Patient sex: M
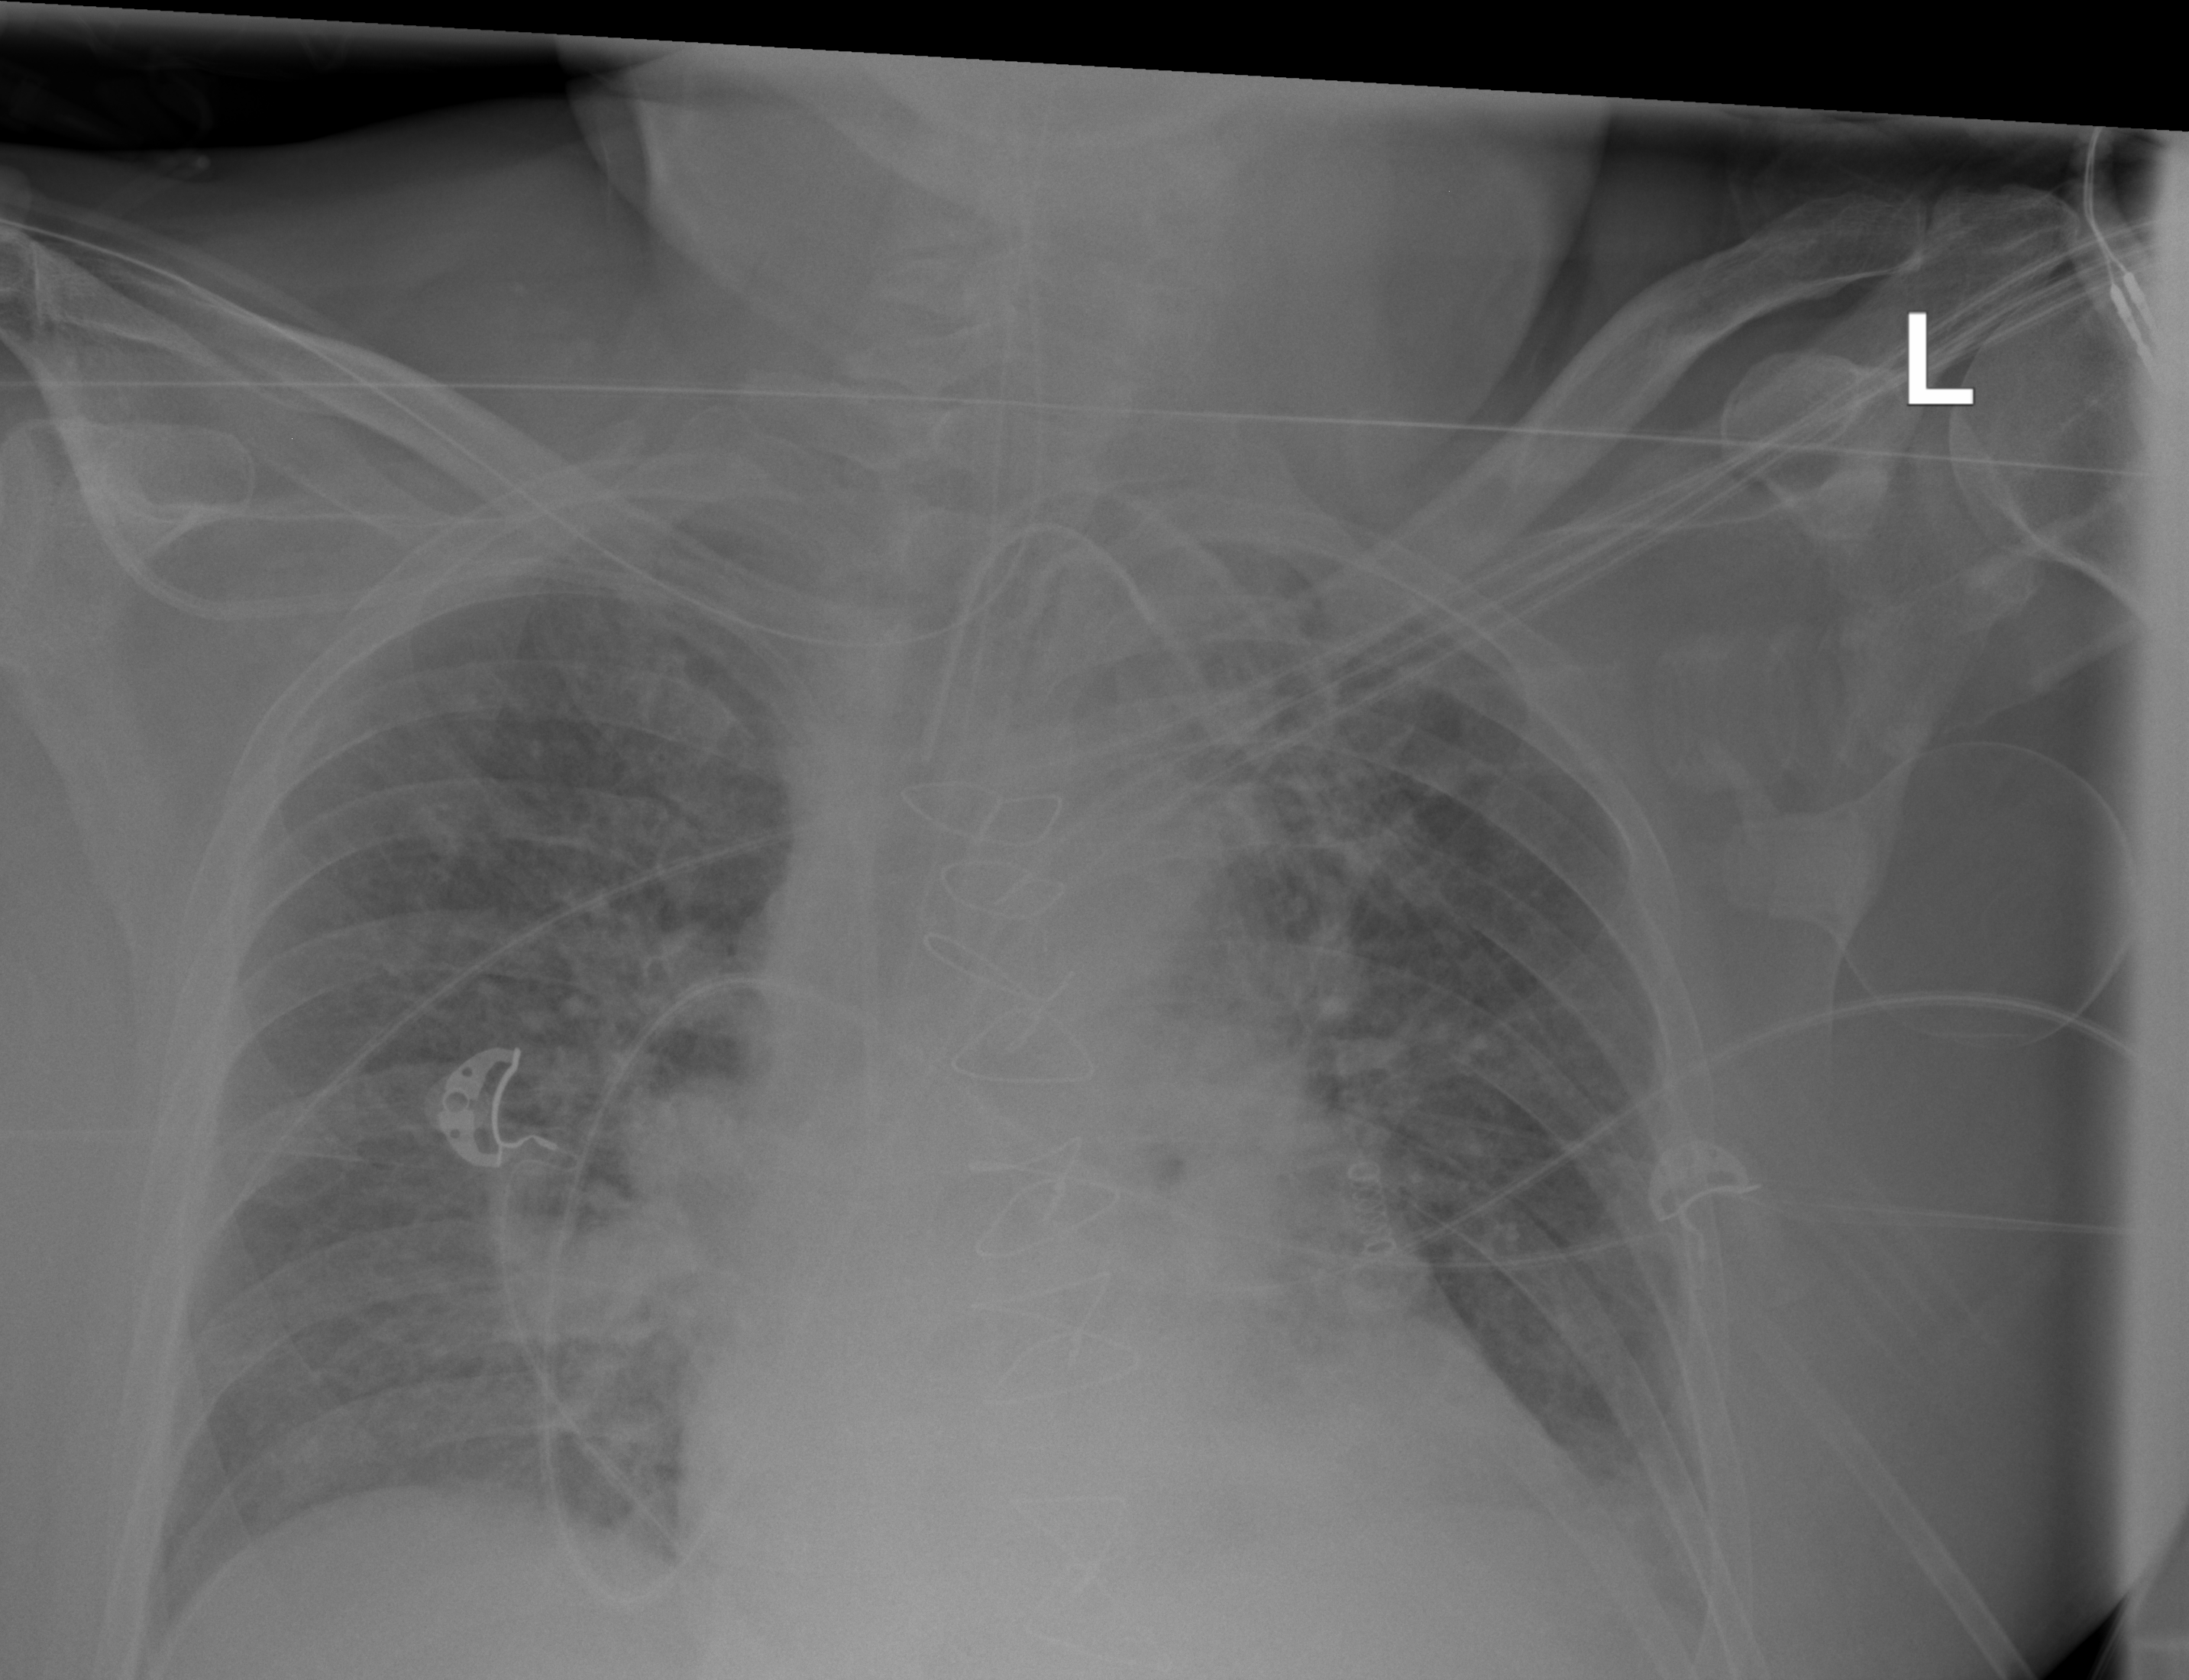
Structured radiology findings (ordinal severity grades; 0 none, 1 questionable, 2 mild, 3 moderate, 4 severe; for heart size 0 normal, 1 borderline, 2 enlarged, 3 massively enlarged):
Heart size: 2
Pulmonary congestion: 2
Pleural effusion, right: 0
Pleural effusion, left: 0
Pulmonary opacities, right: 2
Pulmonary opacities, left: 2
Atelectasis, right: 2
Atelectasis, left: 2